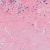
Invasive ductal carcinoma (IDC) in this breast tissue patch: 0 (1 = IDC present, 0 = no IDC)